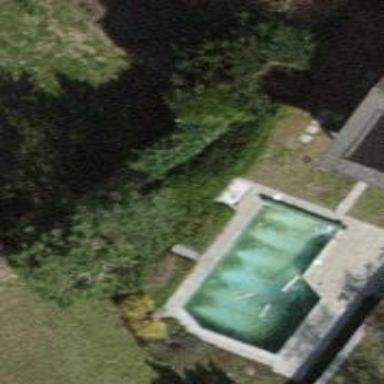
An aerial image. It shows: Swimming pool located in leisure land.